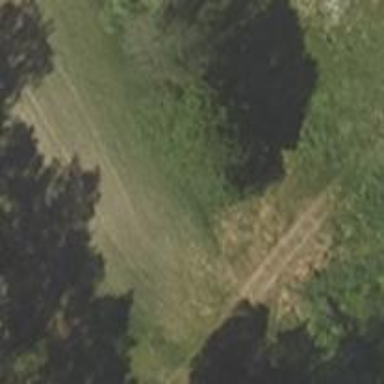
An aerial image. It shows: Row of deciduous broadleaved trees.